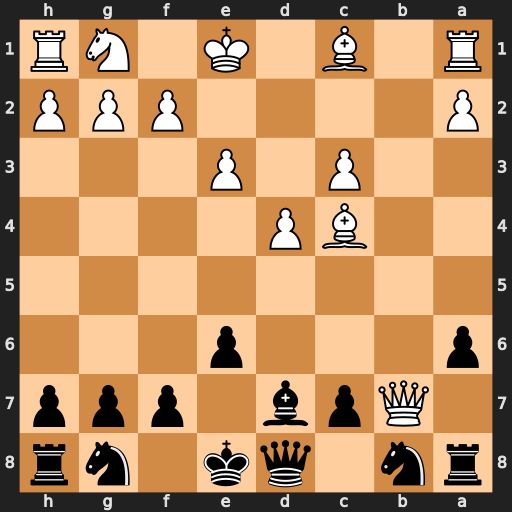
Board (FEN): rn1qk1nr/1Qpb1ppp/p3p3/8/2BP4/2P1P3/P4PPP/R1B1K1NR
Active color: b
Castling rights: KQkq
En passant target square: -
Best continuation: Bc6 Qb3 Bxg2